Interaction volume radius: 10 \u00c5
Interaction volume height: 10 \u00c5
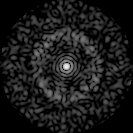
Disorder parameter: 0.8444